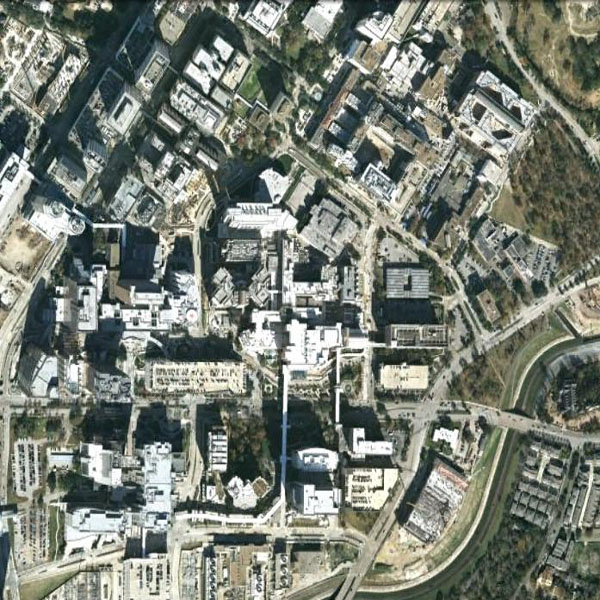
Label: Commercial